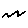
Label: zigzag